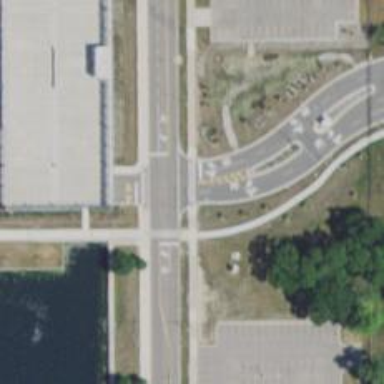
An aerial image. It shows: Service road with separate asphalt sidewalk.